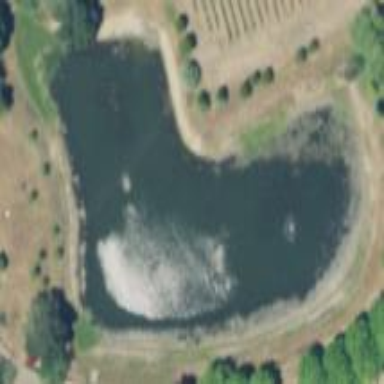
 specifically pond used for water storage."